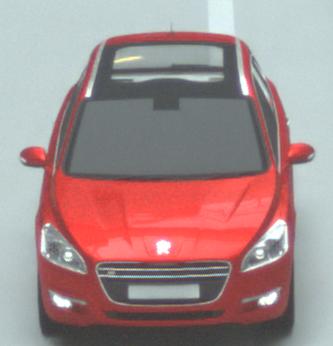
Make: Peugeot
Model: 508 SW 120 VTi
Detailed model: 508 (I) SW
Model produced from: 2011/03
Model produced until: 2014/05
Doors: 5
Color: red
Road condition: dry road
Daytime: midday
Contrast: medium contrast